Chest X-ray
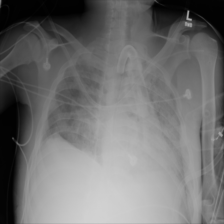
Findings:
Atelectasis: negative
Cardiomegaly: negative
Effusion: negative
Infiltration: positive
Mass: negative
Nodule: negative
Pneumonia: negative
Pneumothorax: negative
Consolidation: negative
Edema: positive
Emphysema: negative
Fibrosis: negative
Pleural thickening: negative
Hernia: negative